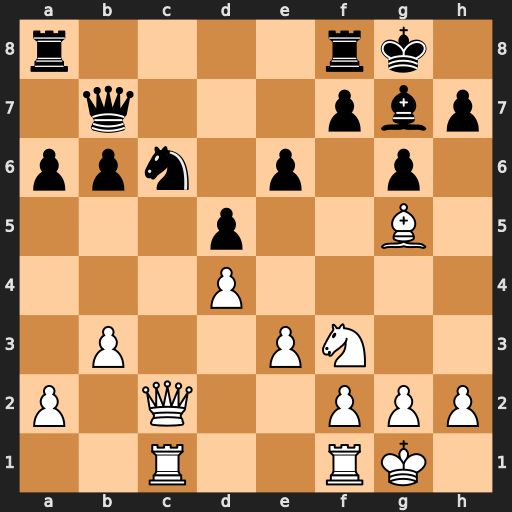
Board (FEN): r4rk1/1q3pbp/ppn1p1p1/3p2B1/3P4/1P2PN2/P1Q2PPP/2R2RK1
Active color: w
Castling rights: -
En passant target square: -
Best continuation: Qxc6 Qxc6 Rxc6